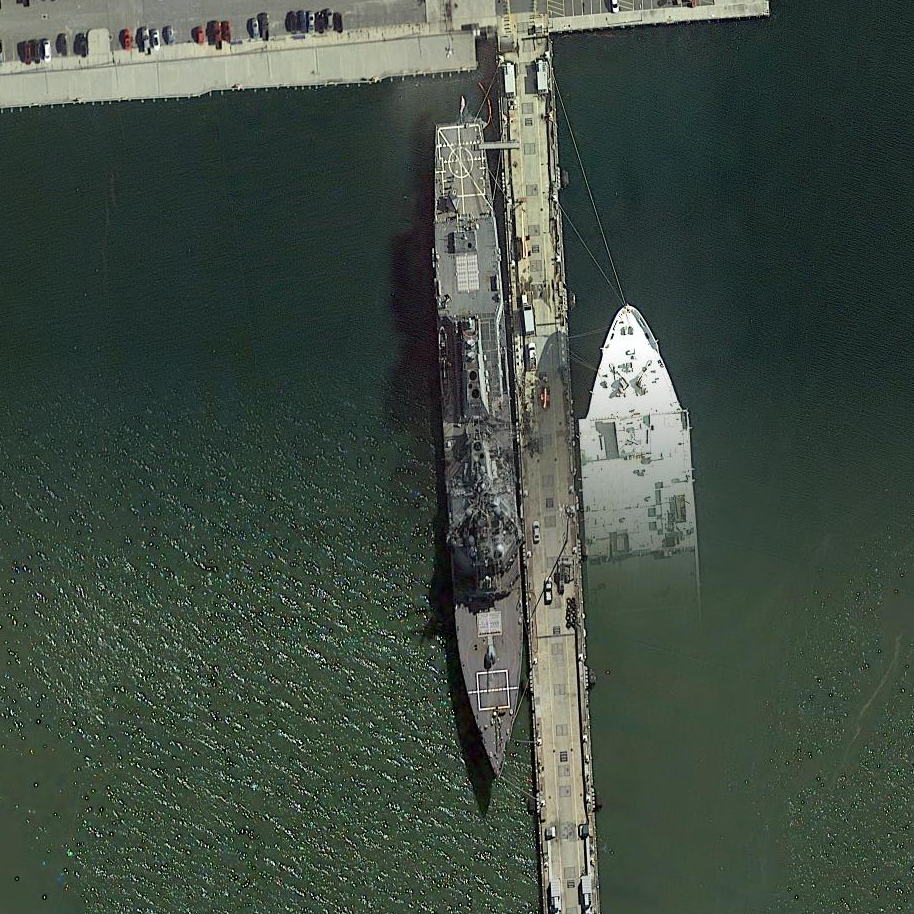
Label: destroyer